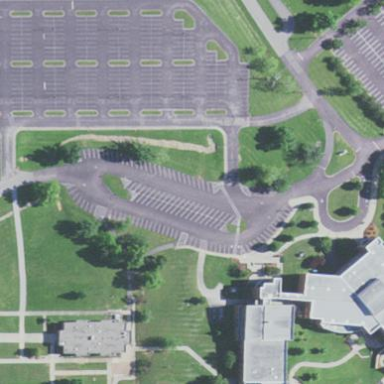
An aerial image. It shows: Parking area.